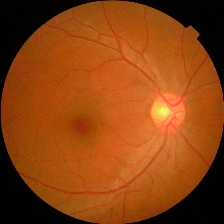
Diabetic retinopathy grade: No DR